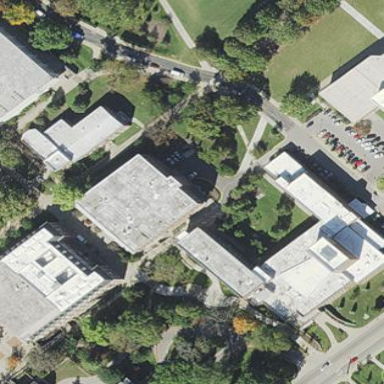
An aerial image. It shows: View of university building.